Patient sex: M
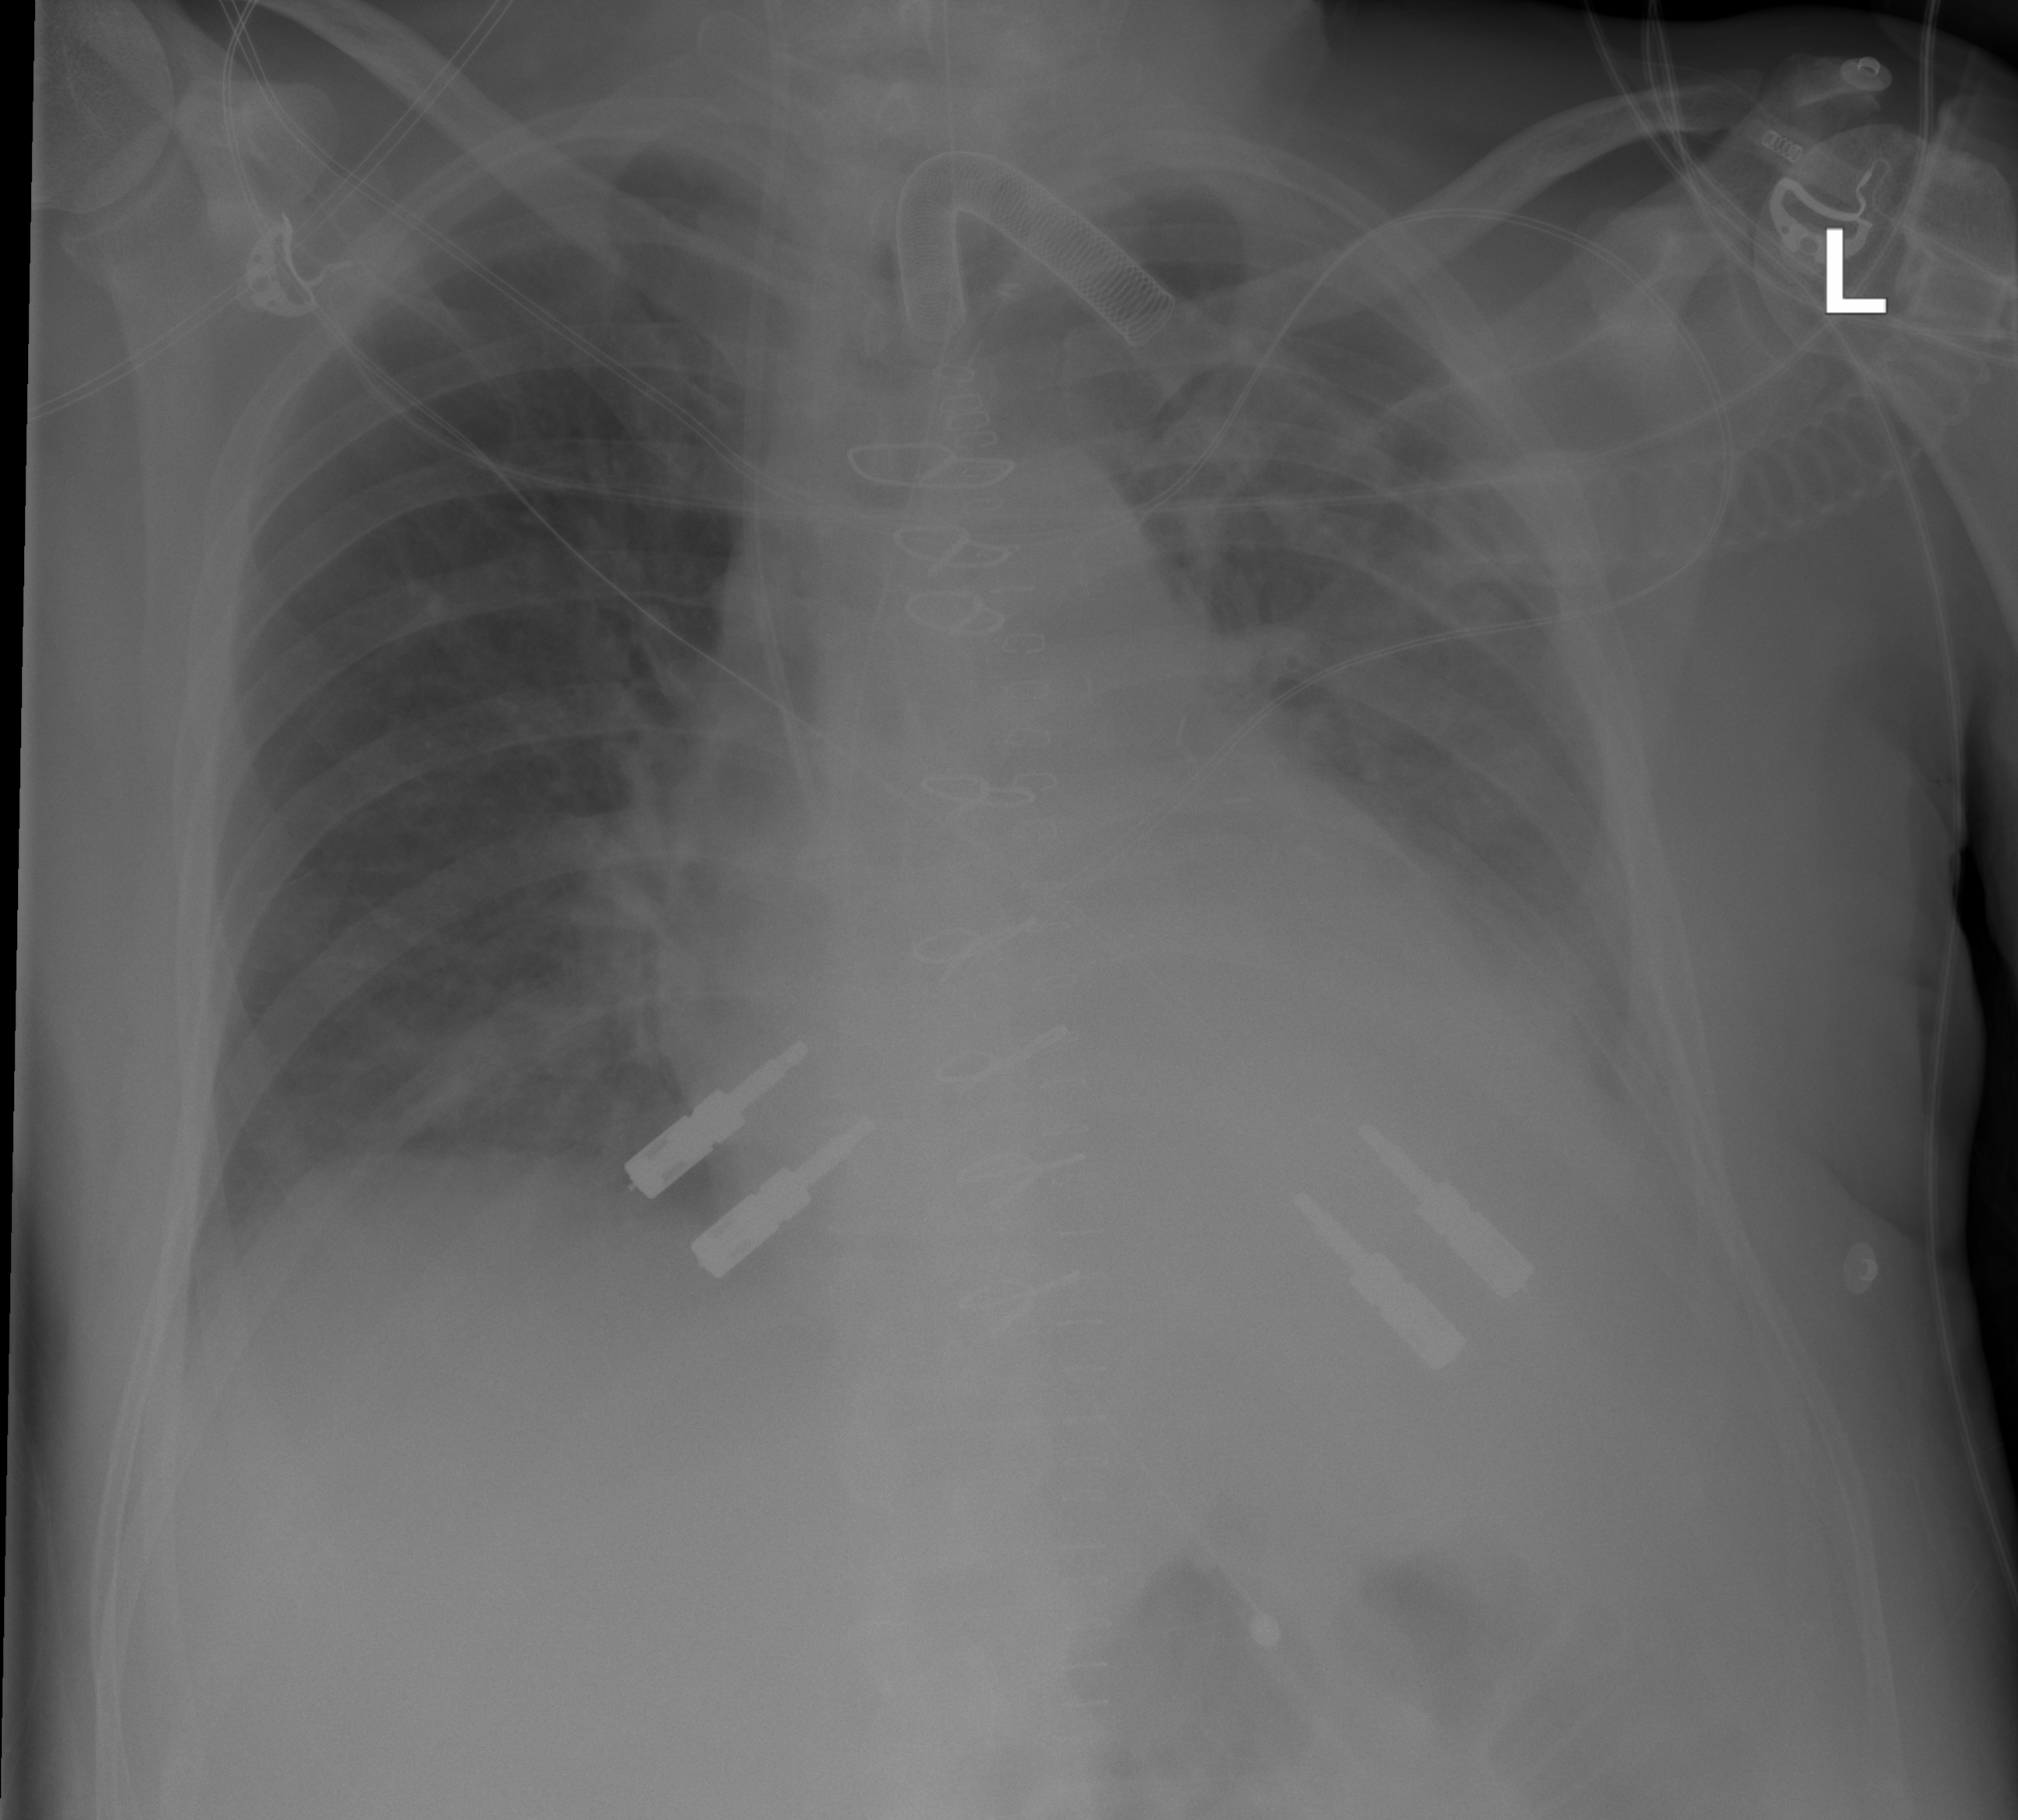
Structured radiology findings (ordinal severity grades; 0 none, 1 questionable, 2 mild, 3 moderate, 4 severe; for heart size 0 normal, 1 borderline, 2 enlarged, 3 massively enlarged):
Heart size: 2
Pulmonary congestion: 0
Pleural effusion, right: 2
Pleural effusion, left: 1
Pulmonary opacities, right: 0
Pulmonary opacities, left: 0
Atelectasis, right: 1
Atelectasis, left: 2